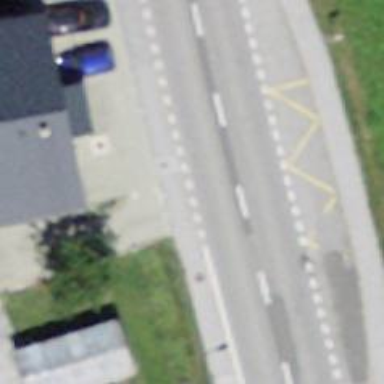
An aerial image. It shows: Public transport stop position.